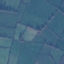
Land use / land cover: Pasture